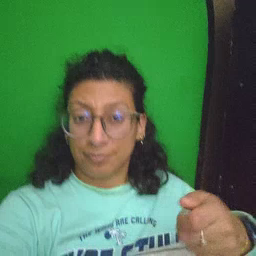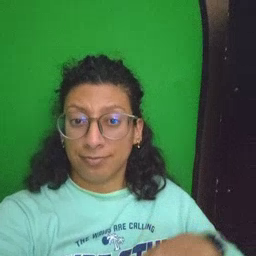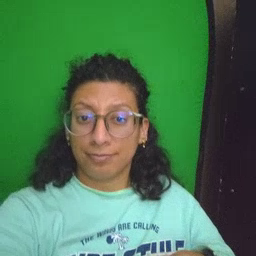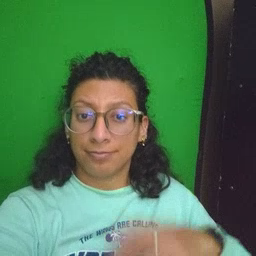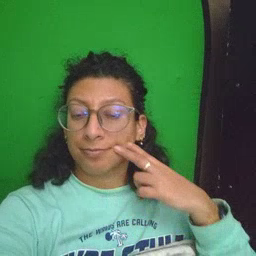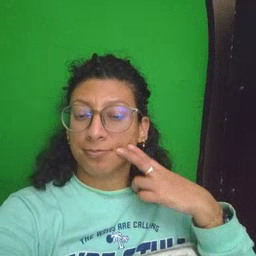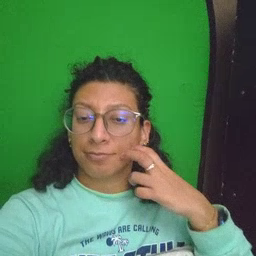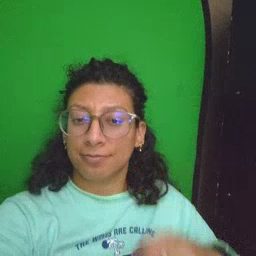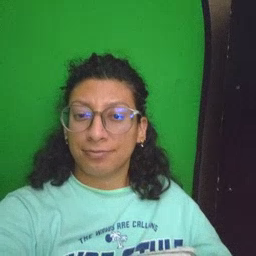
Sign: gum